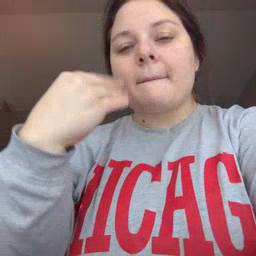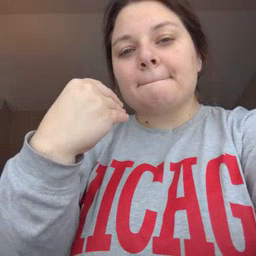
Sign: nap